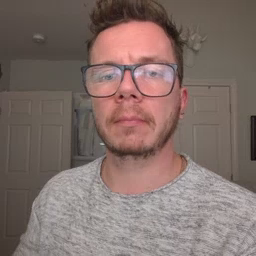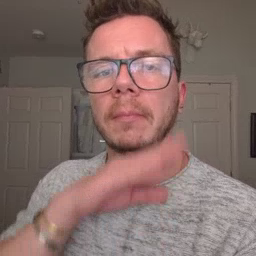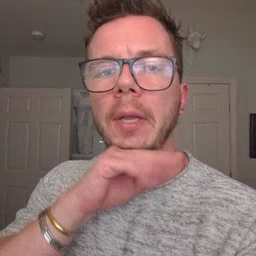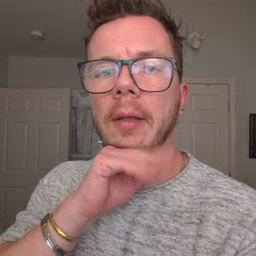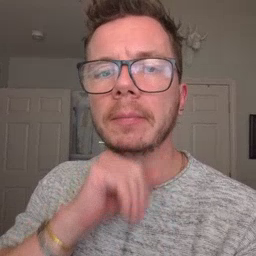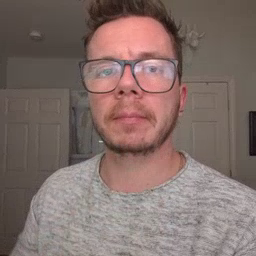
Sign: pig